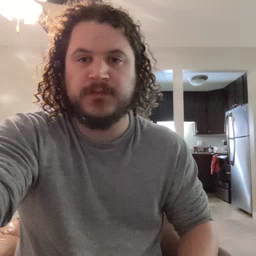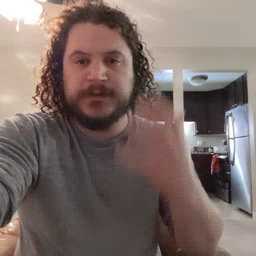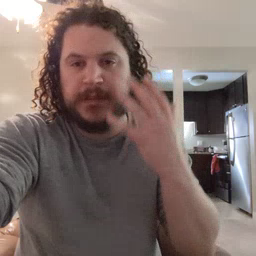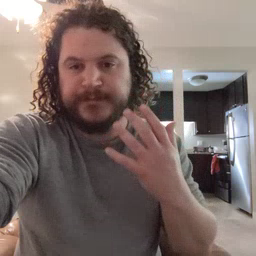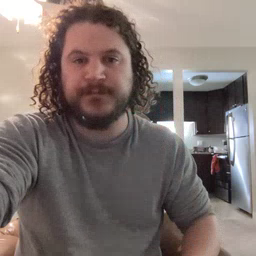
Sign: sad